Question: Winforms has a control titled 'PropertyGrid'. A display element of the 'PropertyGrid' is a description area. By default it displays the name of the selected property. Using attributes, a programmer can have it display other text.
I would like to remove it completely. It is taking up too much space and I don't need to have it display anything. I do not see any properties in the object model to remove it. Please post a solution for removing it.
Below is a screen shot of what I'm talking about. I would like to remove the area in red such that "PercentComplete" is at the bottom of the frame.

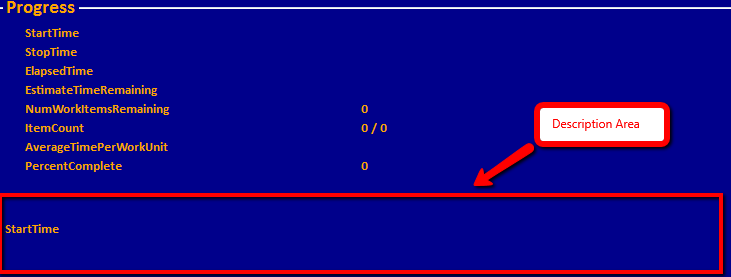
Answer: Try setting the 'PropertyGrid''s 'HelpVisible' property to 'false'.